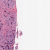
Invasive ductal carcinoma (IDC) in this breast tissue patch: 1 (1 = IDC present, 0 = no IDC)